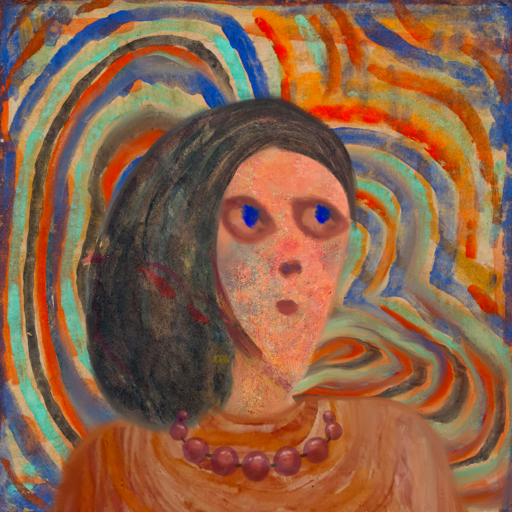
Background: Sisters, Head And Neck Side: Irani, Face Side: Mother_And_Son_Mother, Bust: Pious_Lady, Hair Side: Gypsy_Mother, Head Accessory: Blank, Second Necklace: Blank, Necklace: Irani_2, Baby: Blank